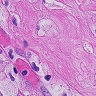
Metastatic tissue present: yes